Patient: sex M, age 55
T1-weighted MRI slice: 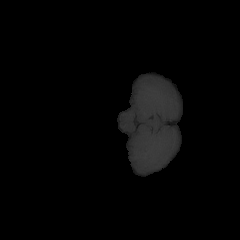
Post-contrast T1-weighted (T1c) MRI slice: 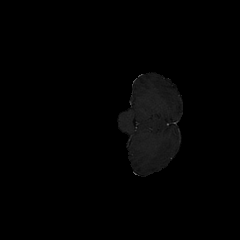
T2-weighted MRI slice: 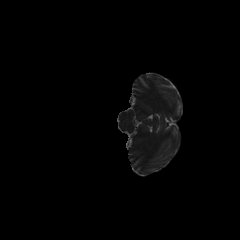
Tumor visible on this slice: no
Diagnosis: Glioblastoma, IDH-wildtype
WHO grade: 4